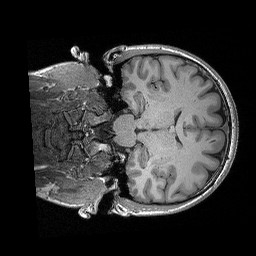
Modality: T1w
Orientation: coronal
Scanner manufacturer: siemens
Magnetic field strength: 3 T
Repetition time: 2.3 s
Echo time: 0.00298 s